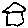
Label: house